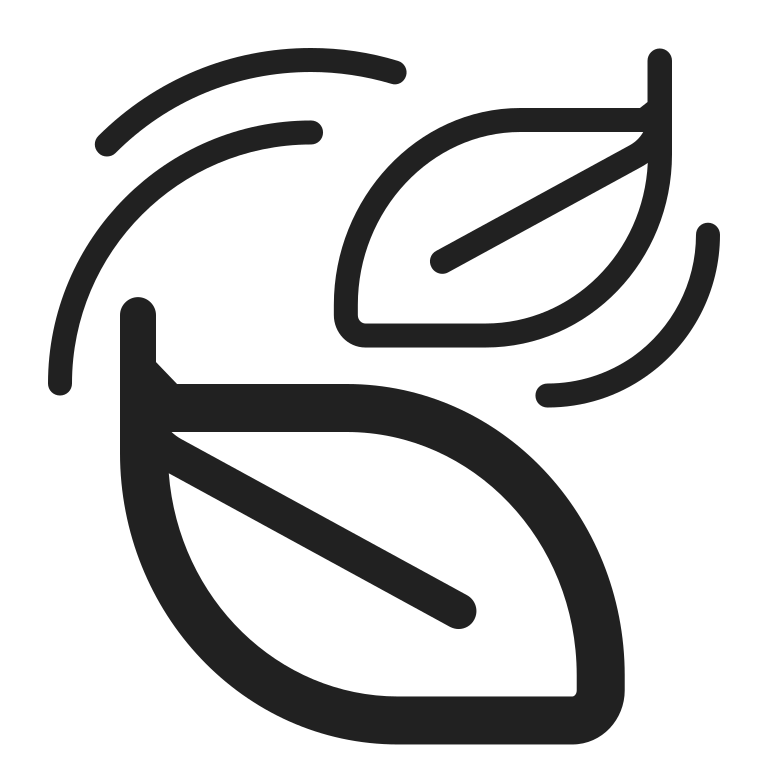
leaf fluttering in wind high contrast